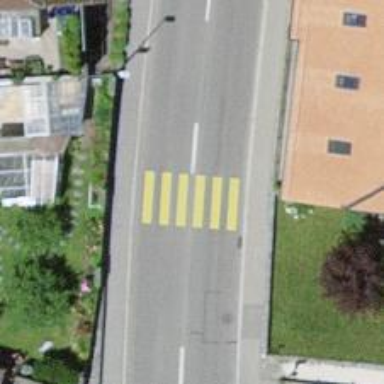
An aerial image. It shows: Zebra crossing on the road.